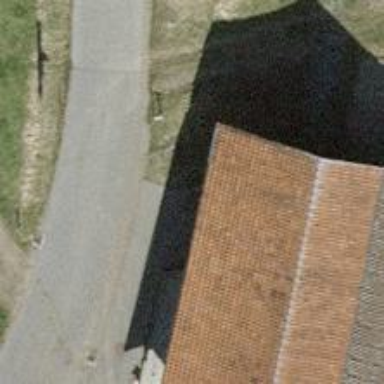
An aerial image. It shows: Farm shop.